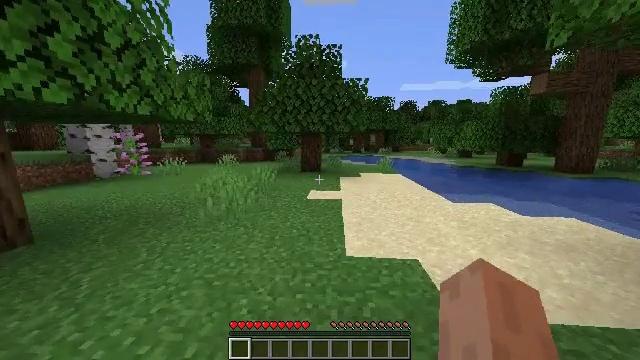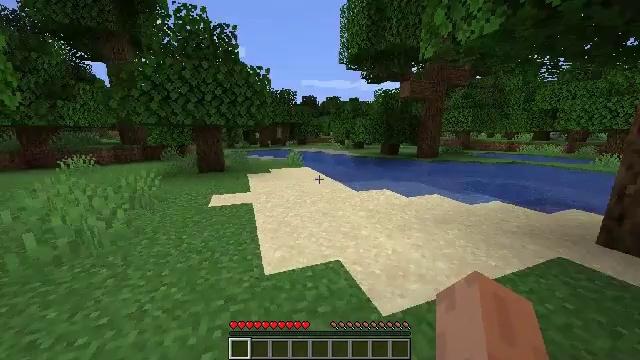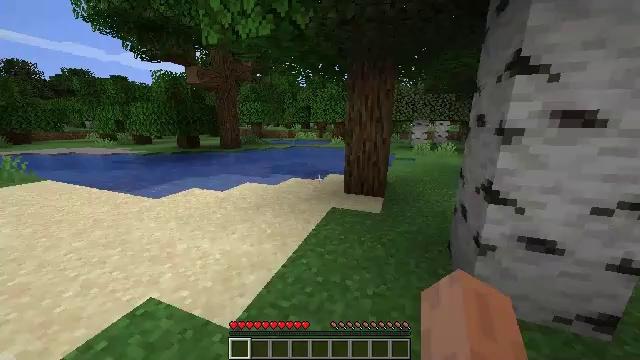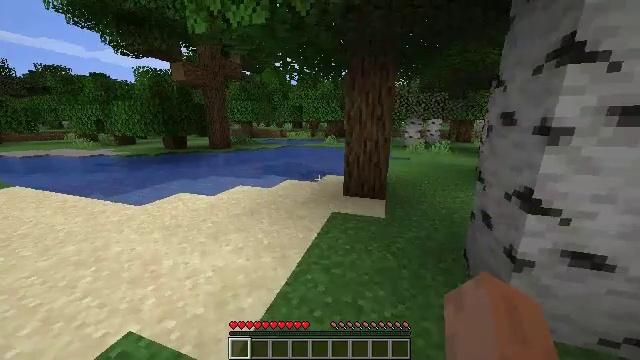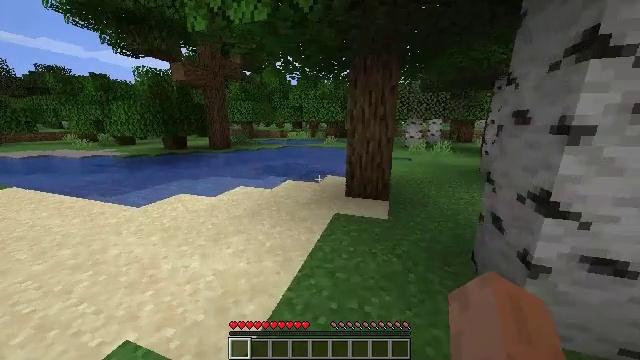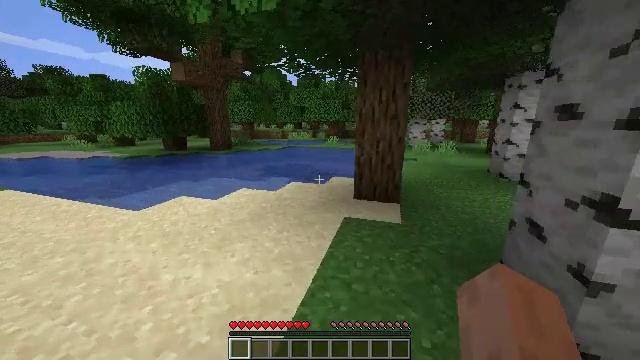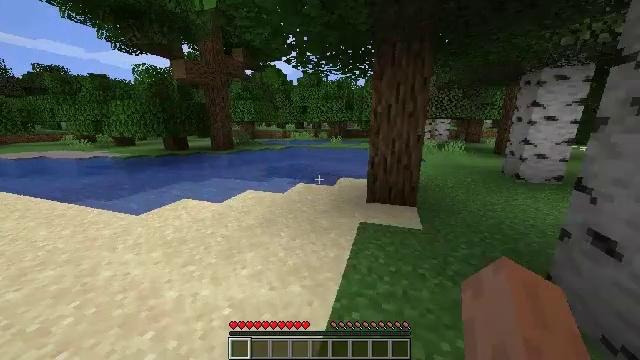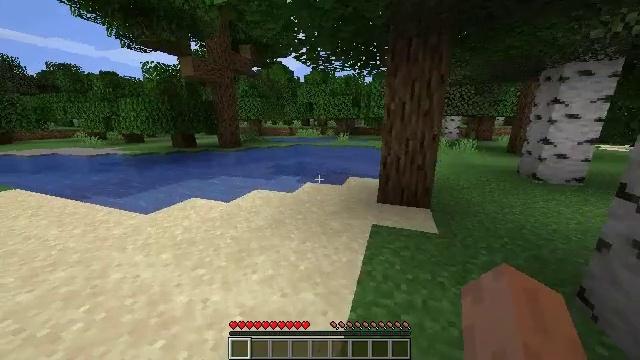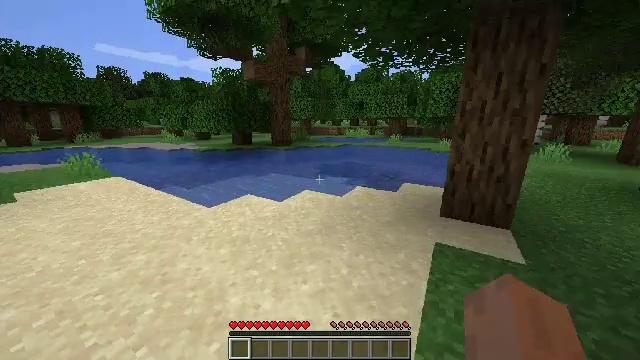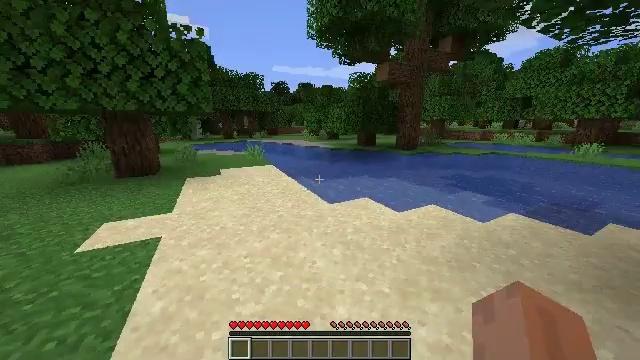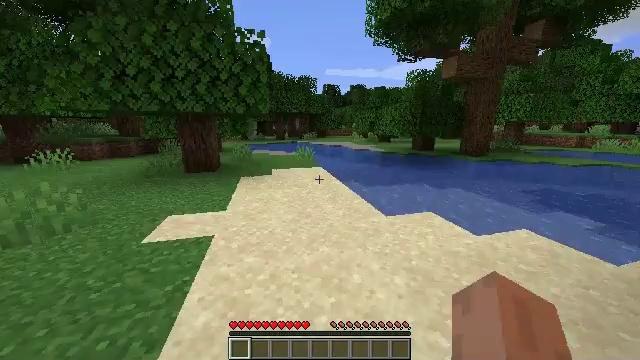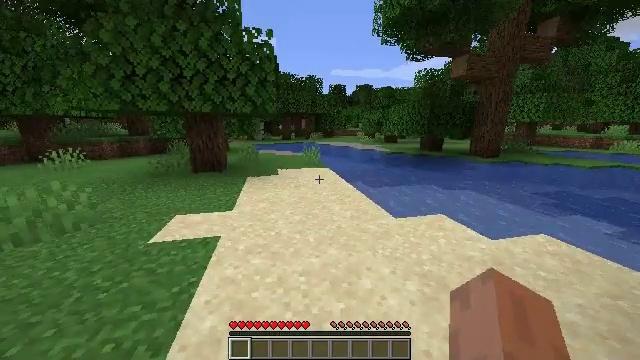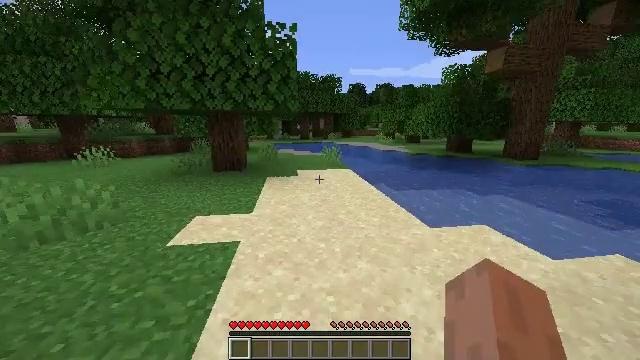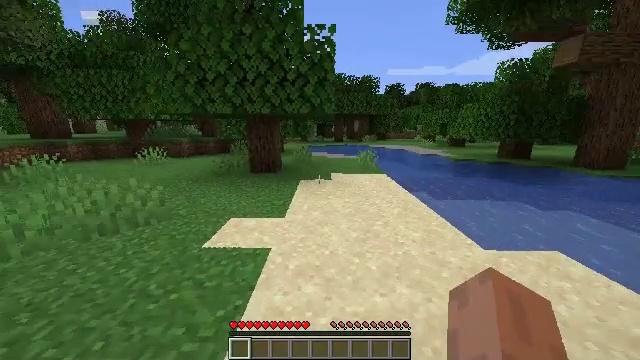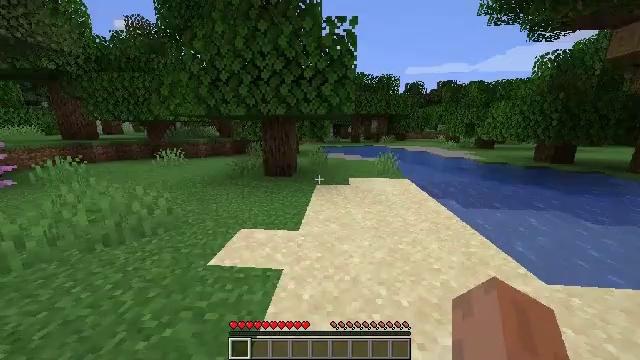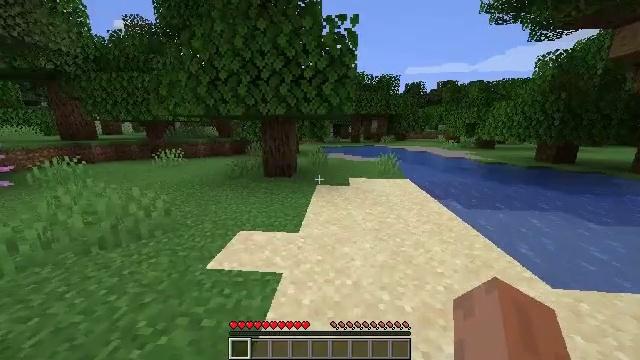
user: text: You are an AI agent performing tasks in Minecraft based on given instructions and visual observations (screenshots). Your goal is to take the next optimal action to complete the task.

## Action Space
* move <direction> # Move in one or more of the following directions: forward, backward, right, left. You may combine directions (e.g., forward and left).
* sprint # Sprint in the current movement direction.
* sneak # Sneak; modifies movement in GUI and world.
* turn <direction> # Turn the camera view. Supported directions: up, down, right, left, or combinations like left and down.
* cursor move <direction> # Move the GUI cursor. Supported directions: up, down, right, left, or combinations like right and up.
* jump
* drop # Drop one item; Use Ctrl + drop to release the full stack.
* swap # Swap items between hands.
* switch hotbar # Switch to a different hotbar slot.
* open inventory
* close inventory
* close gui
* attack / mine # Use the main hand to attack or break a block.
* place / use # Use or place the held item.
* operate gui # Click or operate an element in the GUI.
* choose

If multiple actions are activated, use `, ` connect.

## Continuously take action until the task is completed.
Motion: motion action
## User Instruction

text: Attack the oak planks to recycle it.
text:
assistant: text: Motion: move forward, turn right and down, attack / mine
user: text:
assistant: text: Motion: move forward, turn right and down, attack / mine
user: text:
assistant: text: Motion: move forward, turn right, attack / mine
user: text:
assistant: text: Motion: move forward and move left, attack / mine
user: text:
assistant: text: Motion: move forward and move left, attack / mine
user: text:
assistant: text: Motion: move forward and move left, attack / mine
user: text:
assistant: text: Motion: move forward and move left, turn left, attack / mine
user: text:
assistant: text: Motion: move forward and move left, turn left, attack / mine
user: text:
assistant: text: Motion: move forward and move left, turn left, attack / mine
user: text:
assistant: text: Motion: move forward and move left, turn left, attack / mine
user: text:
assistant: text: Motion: move forward and move left, turn left, attack / mine
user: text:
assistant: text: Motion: move forward, turn left, attack / mine
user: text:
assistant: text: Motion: move forward, turn left, attack / mine
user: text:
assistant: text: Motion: move forward, turn left, attack / mine
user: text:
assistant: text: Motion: move forward, attack / mine
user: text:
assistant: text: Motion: move forward, attack / mine
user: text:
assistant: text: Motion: move forward, attack / mine
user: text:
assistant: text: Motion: move forward, attack / mine, jump
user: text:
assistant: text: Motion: move forward, attack / mine, jump
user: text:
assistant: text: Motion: move forward, attack / mine, jump
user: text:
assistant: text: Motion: move forward, turn left, attack / mine, jump
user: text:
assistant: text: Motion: move forward, turn left and up, attack / mine, jump
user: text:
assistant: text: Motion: move forward, turn left and up, attack / mine
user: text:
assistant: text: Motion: move forward, turn left, attack / mine
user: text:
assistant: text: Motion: move forward, turn left, attack / mine
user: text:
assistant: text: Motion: move forward, turn left, attack / mine
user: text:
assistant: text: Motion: move forward, turn left, attack / mine
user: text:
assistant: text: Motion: move forward, attack / mine
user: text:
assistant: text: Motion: move forward and move left, attack / mine
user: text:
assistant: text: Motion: move forward and move left, attack / mine